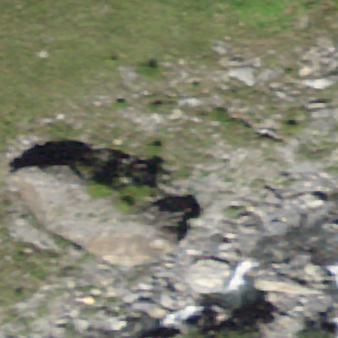
Label: bouldering_area